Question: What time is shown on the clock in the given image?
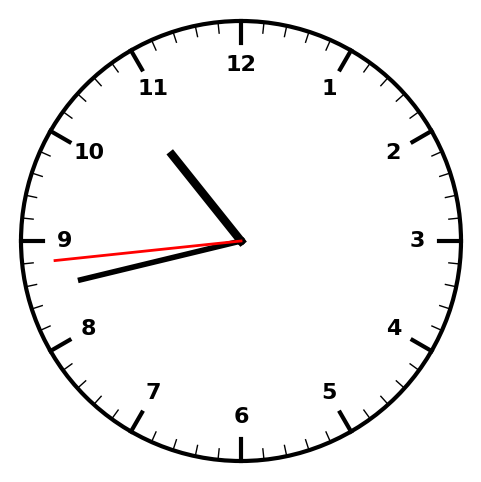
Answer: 10:42:44